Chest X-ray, AP view. Patient: 61 years old, sex M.
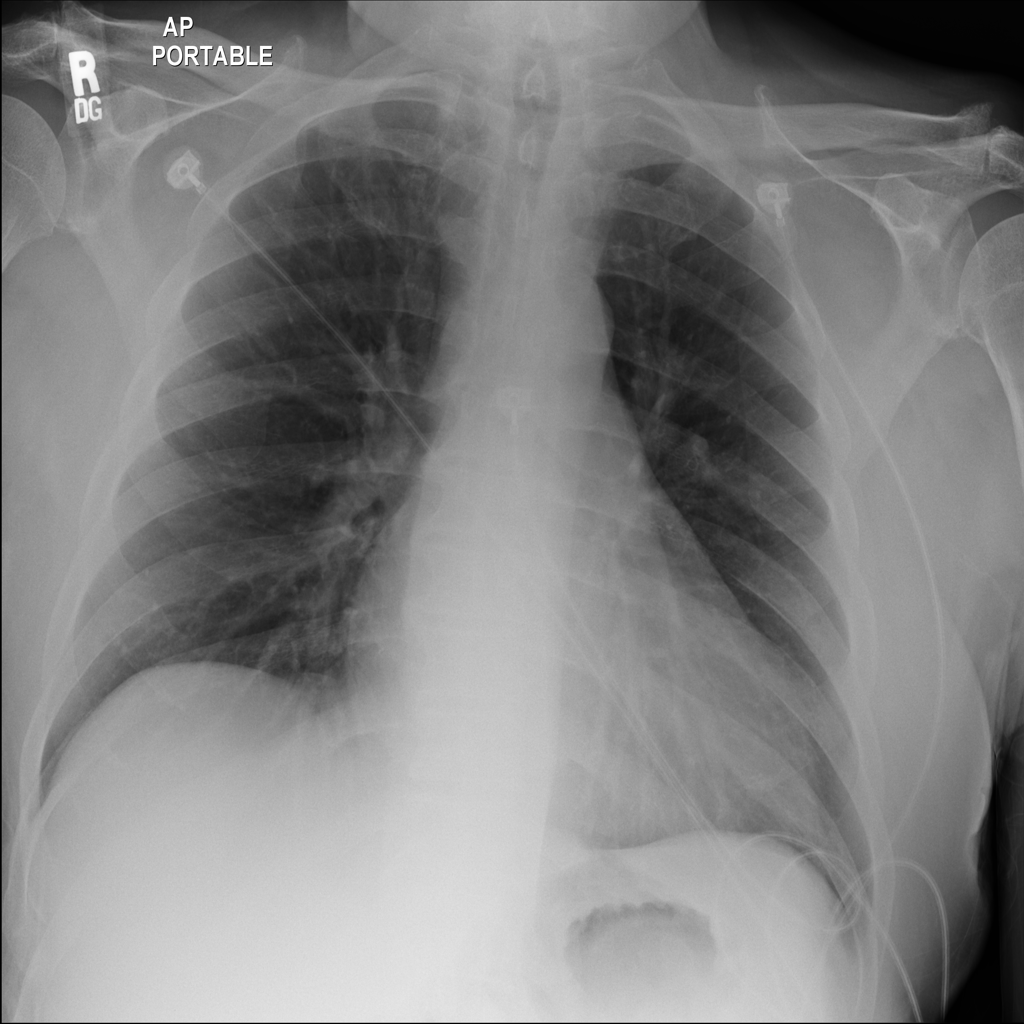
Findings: No Finding